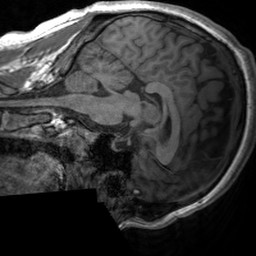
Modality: T1w
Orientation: sagittal
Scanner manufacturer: siemens
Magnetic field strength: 3 T
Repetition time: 1.54 s
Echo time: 0.00234 s